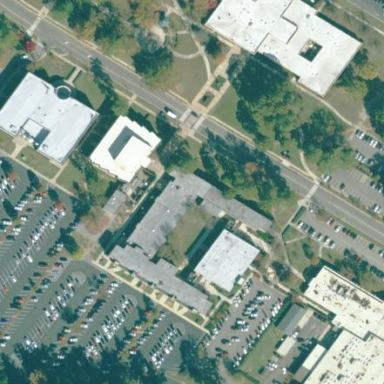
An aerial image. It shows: College building.